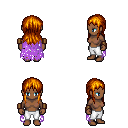
a pixel art fantasy rpg character, female body template, human, dark skin, maroon tattered cape, white pants, dark blonde unkempt hairstyle, leather bracers, four views (front, back, left, right), 2x2 character sprite sheet, small pixel art, hard edges, no anti-aliasing